Question: I have a code first model with a mapping table so that I can map MenuItem to an IdentityRole, enabling the production of a menu based on the logged in users role assignment.
'''
public class MenuItem
{
public int Id { get; set; }
public string Text { get; set; }
}
public class MenuRoleMap
{
[Key]
public int Id { get; set; }
public virtual MenuItem MenuItem { get; set; }
public virtual IdentityRole Role { get; set; }
}
'''
The IdentityRole and rest of Identity is auto wired via IdentityDbContext which I've inherited through my ApplicationDbContext like this, then the context should be consistent.
'''
public class ApplicationDbContext : IdentityDbContext<User>
'''
All of the tables look right, they have the expected columns and foreign keys, here is the MenuRoleMap table

I have an valid existing instance of MenuItem and IdentityRole which I use to try and add a new entity item to this table
'''
foreach (IdentityRole role in selectedRoles)
{
MenuRoleMap mrm = new MenuRoleMap();
mrm.MenuItem = menuItem;
mrm.Role = role;
db.MenuRoleMaps.Add(mrm);
}
db.SaveChanges(); /// <<<=== HERE ERROR BECAUSE THE role IS ALREADY IN DB
'''
Which throws this error
'''
A first chance exception of type 'System.Data.Entity.Validation.DbEntityValidationException' occurred in EntityFramework.dll
Role: Role SystemsAdministrator already exists.
'''
Which of course, it does exist, I know that, it's already in the database. Surely the EF should not be trying to add a new entity item for the foreign key entity if it already exists?
It doesn't do it for the MenuItem, only the IdentityRole.
I thought the problem was proxy creation since the IdentityRole was a proxy object, so I turned that off
'''
this.Configuration.ProxyCreationEnabled = false;
'''
but I still get the same error.
My question is, how do you add an entity where the foreign key is an IdentityRole?
Thank you stackers.
---
ANSWER TO MY OWN QUESTION
After assistance from those below I discovered while investigating the various solutions that the problem wasn't one of context per se but the validity of an object. The object looked right, what I hadn't realised is that it wasn't the object from the context, it was a facsimile. By trying to add this facsimile to the model, the context quite rightly says it already exists, you can't add it again. By trying to override the state of the item I created a different kind of error.
The resolution was simply to reload the object from the context and then add that to the parent item like so
'''
foreach (IdentityRole role in selectedRoles)
{
// Here I'm getting the role from the context using the ID I have from the facsimile
IdentityRole roleToUse = db.Roles.Where(x => x.Id == role.Id).FirstOrDefault();
// carry on as normal
MenuRoleMap mrm = new MenuRoleMap();
mrm.MenuItem = menuItem;
mrm.Role = roleToUse; // note I'm using the retrieved 'roleToUse'
db.MenuRoleMaps.Add(mrm);
}
db.SaveChanges();
'''
Hey presto it all works.
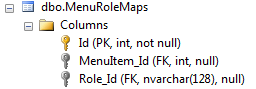
Answer: It looks like you've retrieved the entity from another context and then assigned it to an entity which is then added to a different context. It would then try to insert the Role entity too.
Are you returning the Role from another method where the lifetime of the context is scoped to that method?
You may find the following link useful in regards to updating the state of objects:
<URL>